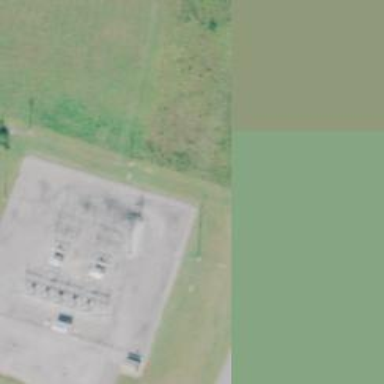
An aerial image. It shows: Power substation.